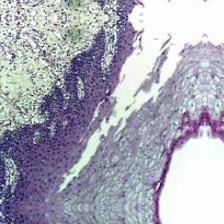
Diagnosis: Normal